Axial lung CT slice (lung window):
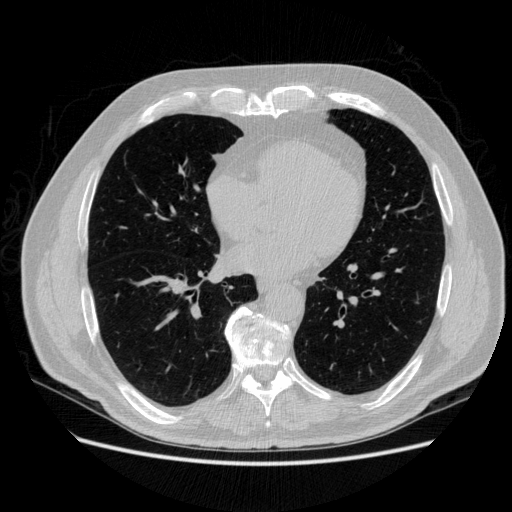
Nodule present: no